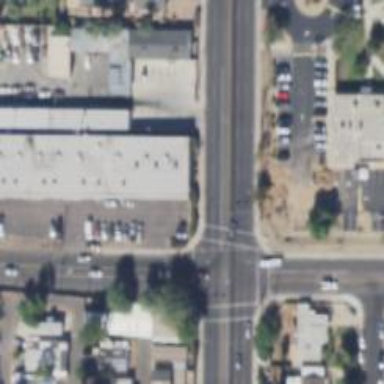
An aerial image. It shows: Solid stop line on the road.